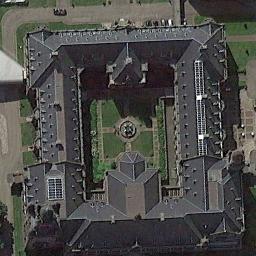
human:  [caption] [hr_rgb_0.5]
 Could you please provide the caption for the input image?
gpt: The dark gray palace has a courtyard and a bell tower .

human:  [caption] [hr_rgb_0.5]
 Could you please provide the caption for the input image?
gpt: The palace is on the grass .

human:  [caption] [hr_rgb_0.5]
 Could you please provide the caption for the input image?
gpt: One side of the palace is the road and the other side is lush woods .

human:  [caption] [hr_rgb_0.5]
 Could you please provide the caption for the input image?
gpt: There is no roof above the palace .

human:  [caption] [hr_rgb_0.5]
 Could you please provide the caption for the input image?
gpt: There are some green lawns in the black palace .